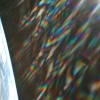
Label: sunburn